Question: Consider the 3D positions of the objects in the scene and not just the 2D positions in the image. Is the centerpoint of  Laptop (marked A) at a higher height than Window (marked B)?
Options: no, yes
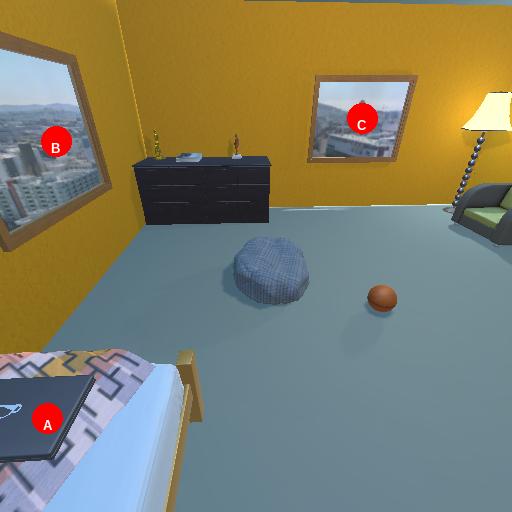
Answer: no